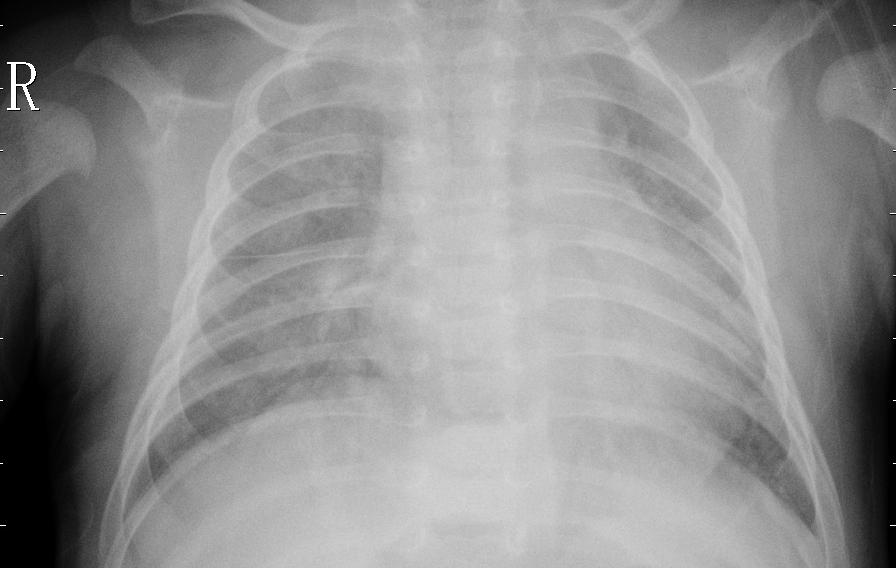
Diagnosis: PNEUMONIA